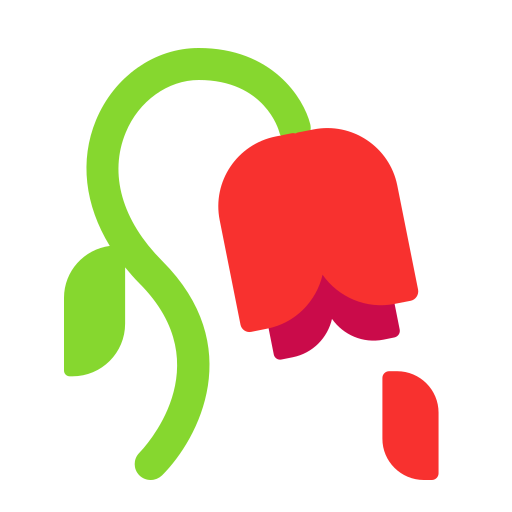
wilted flower flat